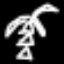
Label: palm tree